Question: I used the following code....
'''
<html>
<head>
<% String loginstatus=request.getParameter("loginstatus");
String option=request.getParameter("option");
//out.println(option);
%>
<meta http-equiv="Content-Type" content="text/html; charset=UTF-8">
<title>LOGIN PAGE</title>
<link href="style/style.css" rel="stylesheet" type="text/css" />
<script type="text/javascript" language="javascript">
function validate(uname,pwd){
var username,password;
username=uname.value;
password=pwd.value;
if(username=="" && password==""){
alert("Please enter your username and password");
}else if(username=="")
alert("Username filed shouldn't be empty");
else if(password=="")
alert("Password filed shouldn't be empty");
else{
return true;
}
return false;
}
function forgetpwdformvalidaton(){
alert("The Page Under Progress");
return false;
}
function pwd(pwdissue){
var pwddecision=pwdissue.value;
//alert(pwddecision);
window.open('loginpagevalidation.jsp?option='+pwddecision,target="_self");
}
</script>
</head>
<body>
<center>
<%
Connection con;
Statement stmt;
ResultSet rs;
System.out.print("Oracle data base connectivity.......");
try{
Class.forName("oracle.jdbc.driver.OracleDriver");
con=DriverManager.getConnection("jdbc:oracle:thin:@localhost:1521:xe","sfts","sfts");
stmt=con.createStatement();
System.out.println("Success");
session.setAttribute("connection", con);
session.setAttribute("statement", stmt);
System.out.println("Session keys are ready");
}
catch(Exception e)
{
System.out.println(e);
}
%>
<div id="border">
<div style="border-bottom:1px solid #DEDEDE; border-left:1px solid #DEDEDE; width:1090px;">
<div class="heading-bg">SALES FORCE TRACKING SYSTEM</div>
<div class="main">
<%if(loginstatus!=null && loginstatus.equals("mismatch")){
%><h1 class="errormessage">INVALID USERNAME OR PASSWORD.</h1><%
}%>
<form name="loginform" onsubmit="return validate(uname,pwd)" action="loginpagevalidation.jsp">
<table name="logintable">
<caption>SignIn Here</caption>
<tr class="tableevenrow"><td>UserName</td><td><input type="text" name="uname" /></td></tr>
<tr><td>Password</td><td><input type="password" name="pwd"/></td></tr>
<tr class="tableevenrow"><td></td><td><input type="submit" name="submit" value="SIGNIN"/><input type="reset" onclick="managersigning.html" name="reset" value="RESET"/></td></tr>
<tr><td></td><td><a href="signup.jsp"> Click here to SingUp</a></td></tr>
</table>
</form>
<%if(option==null){%>
<input type="radio" name="pwdissue" onclick="pwd(this)" value="forget"/>Forget Password
<input type="radio" name="pwdissue" onclick="pwd(this)" value="ChangePassword"/>Reset Password
<%}else if(option!=null && option.equals("forgetpwd")){%>
<input type="radio" name="pwdissue" checked value="forget"/>Forget Password
<input type="radio" name="pwdissue" onclick="pwd(this)" value="reset"/>Change Password
<form onclick="forgetpwdformvalidation()" action="">
<table>
<tr class="tableevenrow"><td>Enter EmployeeID</td><td><input type="text" name="eid"></td></tr>
<tr><td>Enter EmailID</td><td><input type="text" name="mailid"></td></tr>
<tr class="tableevenrow"><td></td><td><input type="submit" name="sendmail" value="Reset and send password to me"></td></tr>
</table>
</form>
<%}else if(option!=null && option.equals("resetpwd")){%>
<input type="radio" name="pwdissue" onclick="pwd(this)" value="forget"/>Forget Password
<input type="radio" name="pwdissue" checked value="reset"/>Change Password
<form onsubmit="return resetpwdvalidation()" action="">
<table>
<tr class="tableevenrow"><td>Enter EmployeeID</td><td><input type="text" name="eid"></td></tr>
<tr class=""><td>Enter Old Password</td><td><input type="text" name="oldpwd"></td></tr>
<tr class="tableevenrow"><td>Enter New Password</td><td><input type="text" name="newpwd"></td></tr>
<tr><td></td><td><input type="submit" name="sendmail" value="Change My Password"></td></tr>
</table>
</form>
<%}%>
</div>
</div>
</center>
</body>
</html>
'''
Output screen for this is:

My problem is whenever i click on either of 'ForgetPassword' or 'ResetPassword' it's appropriate java script function should be called but instead it is directing to loginvalidation.jsp?
What is this problem...??
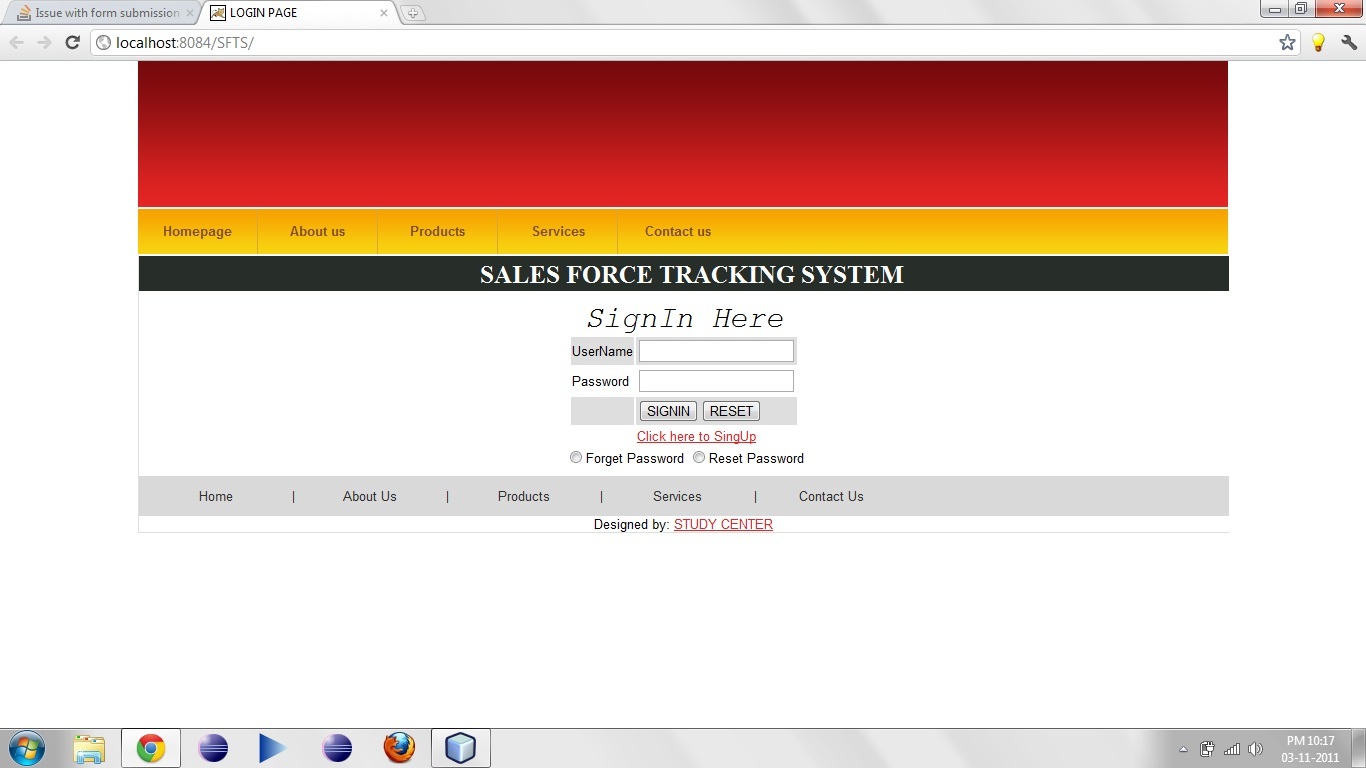
Answer: It looks like pwd() is the function you are calling?
'<input type="radio" name="pwdissue" onclick="pwd(this)" value="forget"/>Forget Password'
Which does redirect to loginpagevalidation.jsp
'''
function pwd(pwdissue){
var pwddecision=pwdissue.value;
//alert(pwddecision);
window.open('loginpagevalidation.jsp?option='+pwddecision,target="_self");
}
'''
Am I missing something?